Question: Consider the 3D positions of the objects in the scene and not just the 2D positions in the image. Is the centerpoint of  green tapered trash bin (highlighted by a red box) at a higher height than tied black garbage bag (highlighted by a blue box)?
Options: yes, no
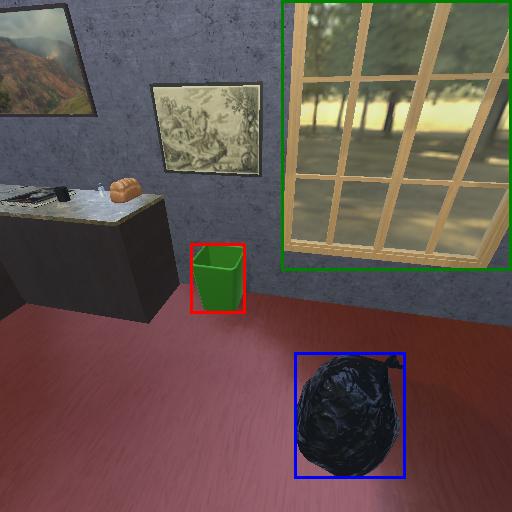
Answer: yes